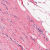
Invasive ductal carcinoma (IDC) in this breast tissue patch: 1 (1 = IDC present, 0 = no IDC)